Interaction volume radius: 5 \u00c5
Interaction volume height: 20 \u00c5
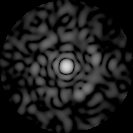
Disorder parameter: 0.8379